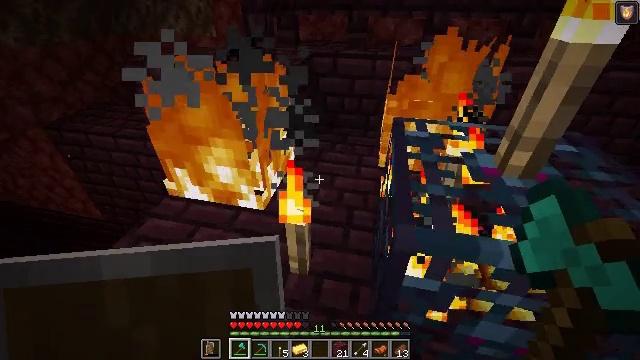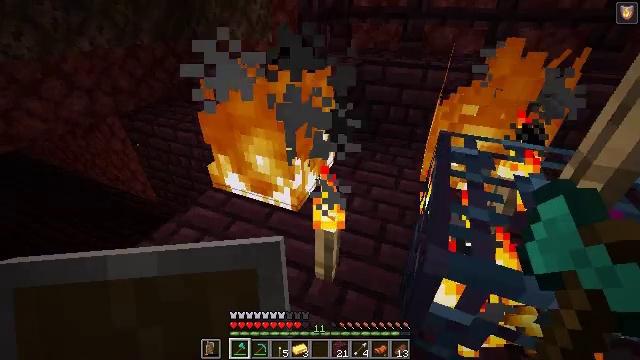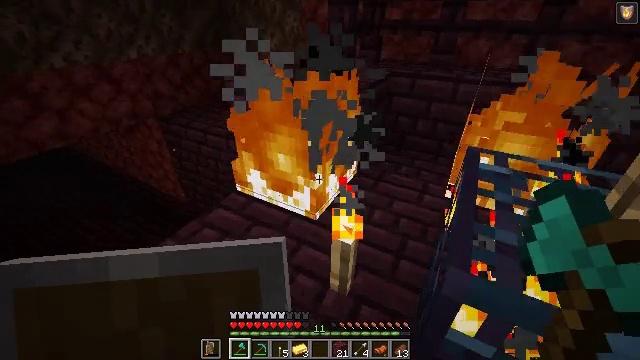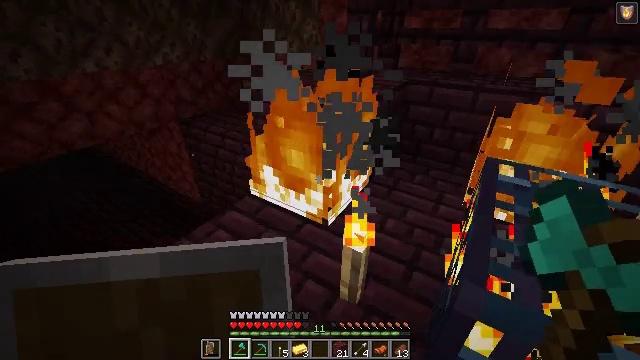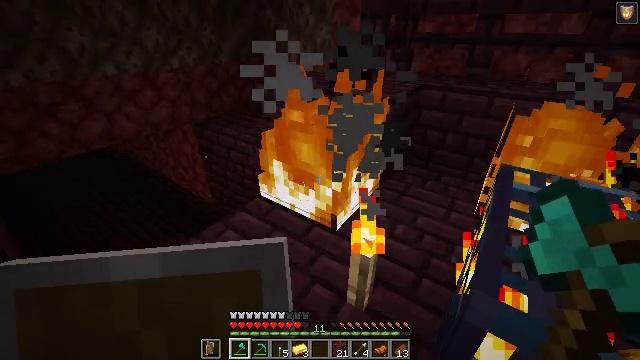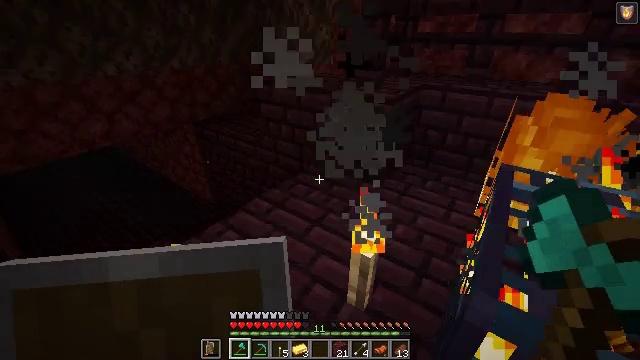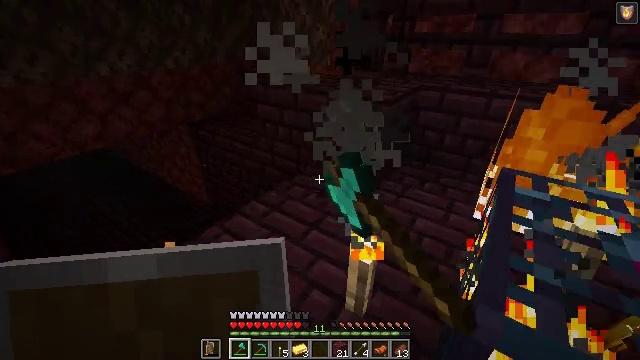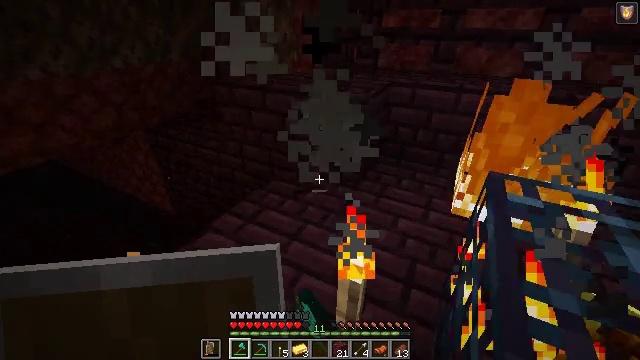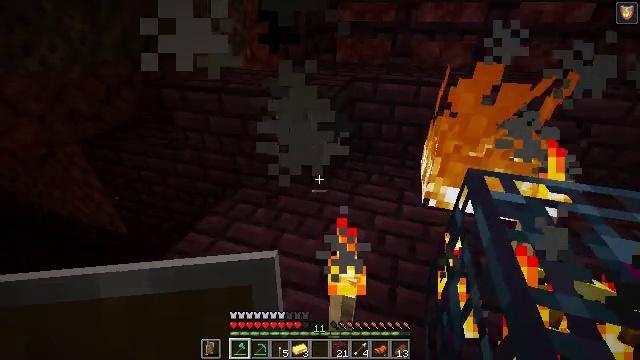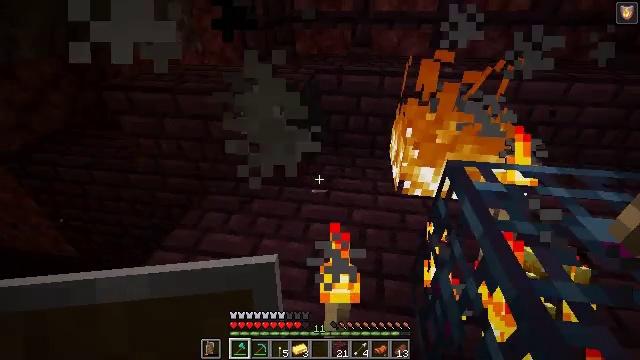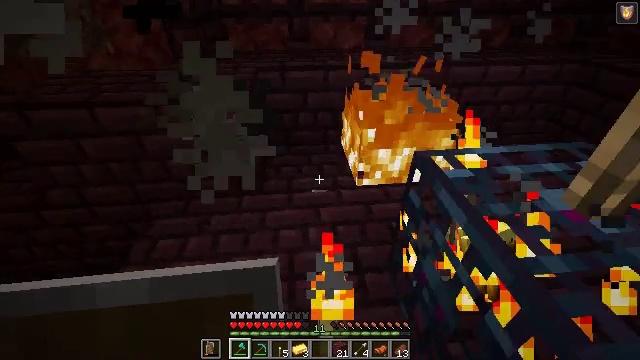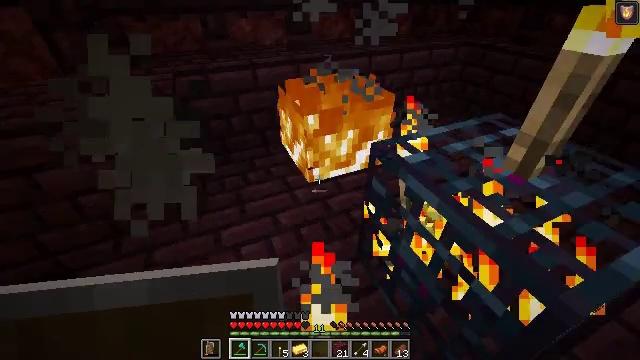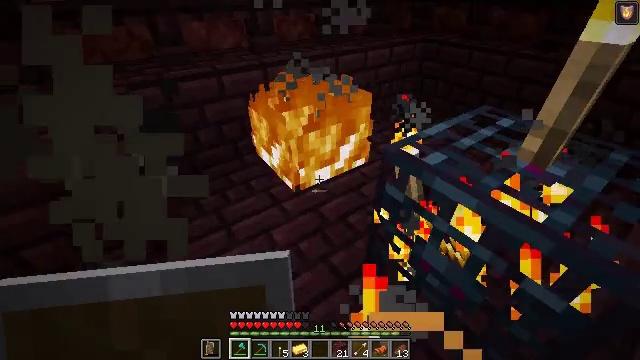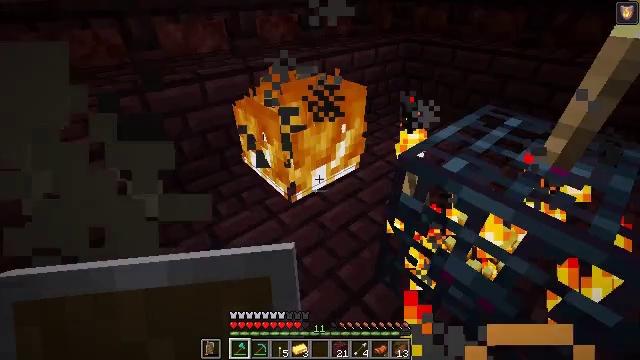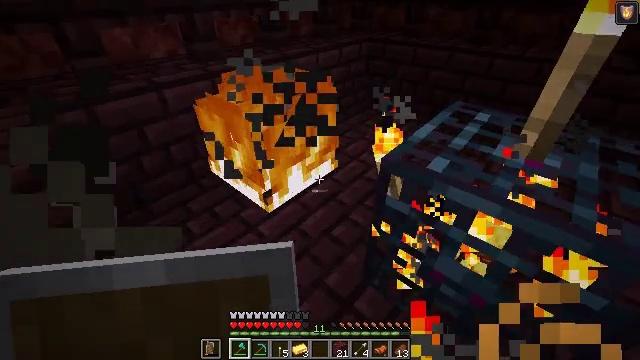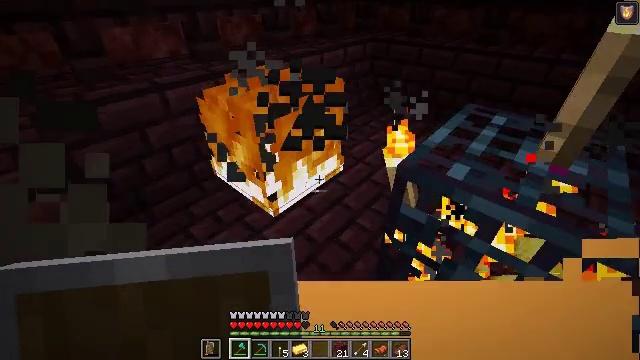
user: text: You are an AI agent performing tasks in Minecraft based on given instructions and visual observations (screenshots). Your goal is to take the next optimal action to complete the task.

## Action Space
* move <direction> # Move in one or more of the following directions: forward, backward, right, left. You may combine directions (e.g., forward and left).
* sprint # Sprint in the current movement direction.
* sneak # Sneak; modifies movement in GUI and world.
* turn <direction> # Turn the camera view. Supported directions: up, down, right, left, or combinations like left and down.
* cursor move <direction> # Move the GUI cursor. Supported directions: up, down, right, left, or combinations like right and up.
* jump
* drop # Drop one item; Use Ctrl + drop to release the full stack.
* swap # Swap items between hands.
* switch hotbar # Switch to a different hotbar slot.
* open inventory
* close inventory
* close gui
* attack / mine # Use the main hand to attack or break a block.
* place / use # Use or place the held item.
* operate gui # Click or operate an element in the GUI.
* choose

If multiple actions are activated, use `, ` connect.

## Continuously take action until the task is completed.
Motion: motion action
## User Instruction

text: Put out the fire.
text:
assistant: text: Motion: turn left and up
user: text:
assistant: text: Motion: turn left and up
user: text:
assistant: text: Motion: turn left and up
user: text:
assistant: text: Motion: turn left
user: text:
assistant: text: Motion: attack / mine
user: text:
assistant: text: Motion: move forward, attack / mine
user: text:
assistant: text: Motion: move forward and move left, turn right and down
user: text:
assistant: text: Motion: move forward and move left, turn right and down
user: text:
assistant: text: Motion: move forward and move left, turn right and down
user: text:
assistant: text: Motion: move forward and move left, turn right and down
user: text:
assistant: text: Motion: move forward and move left, turn right and down
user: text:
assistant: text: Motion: move forward and move left, turn right
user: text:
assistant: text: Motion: move forward, turn right
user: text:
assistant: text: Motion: turn right
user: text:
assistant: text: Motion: no_op
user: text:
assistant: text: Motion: turn left
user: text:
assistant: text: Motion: no_op
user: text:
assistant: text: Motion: attack / mine
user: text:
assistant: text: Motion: move forward and move left, turn right, attack / mine
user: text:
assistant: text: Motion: move forward and move left, turn right
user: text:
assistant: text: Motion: move forward and move left, turn right
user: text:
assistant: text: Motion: move forward and move left, turn right
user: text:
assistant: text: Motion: no_op